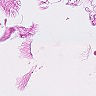
Metastatic tissue present: no